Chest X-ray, PA view. Patient: 39 years old, sex F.
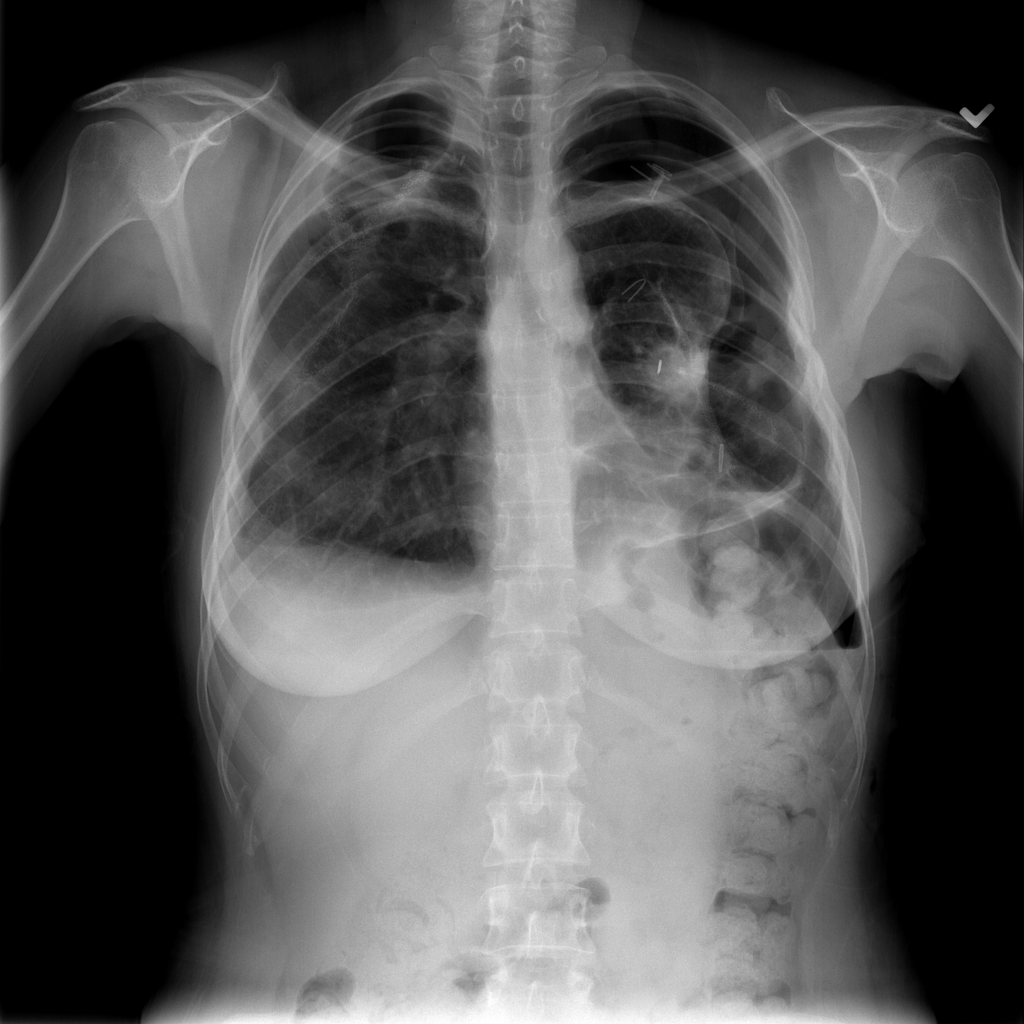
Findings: Effusion, Pneumothorax